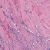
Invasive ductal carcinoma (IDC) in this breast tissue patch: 0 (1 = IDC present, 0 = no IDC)